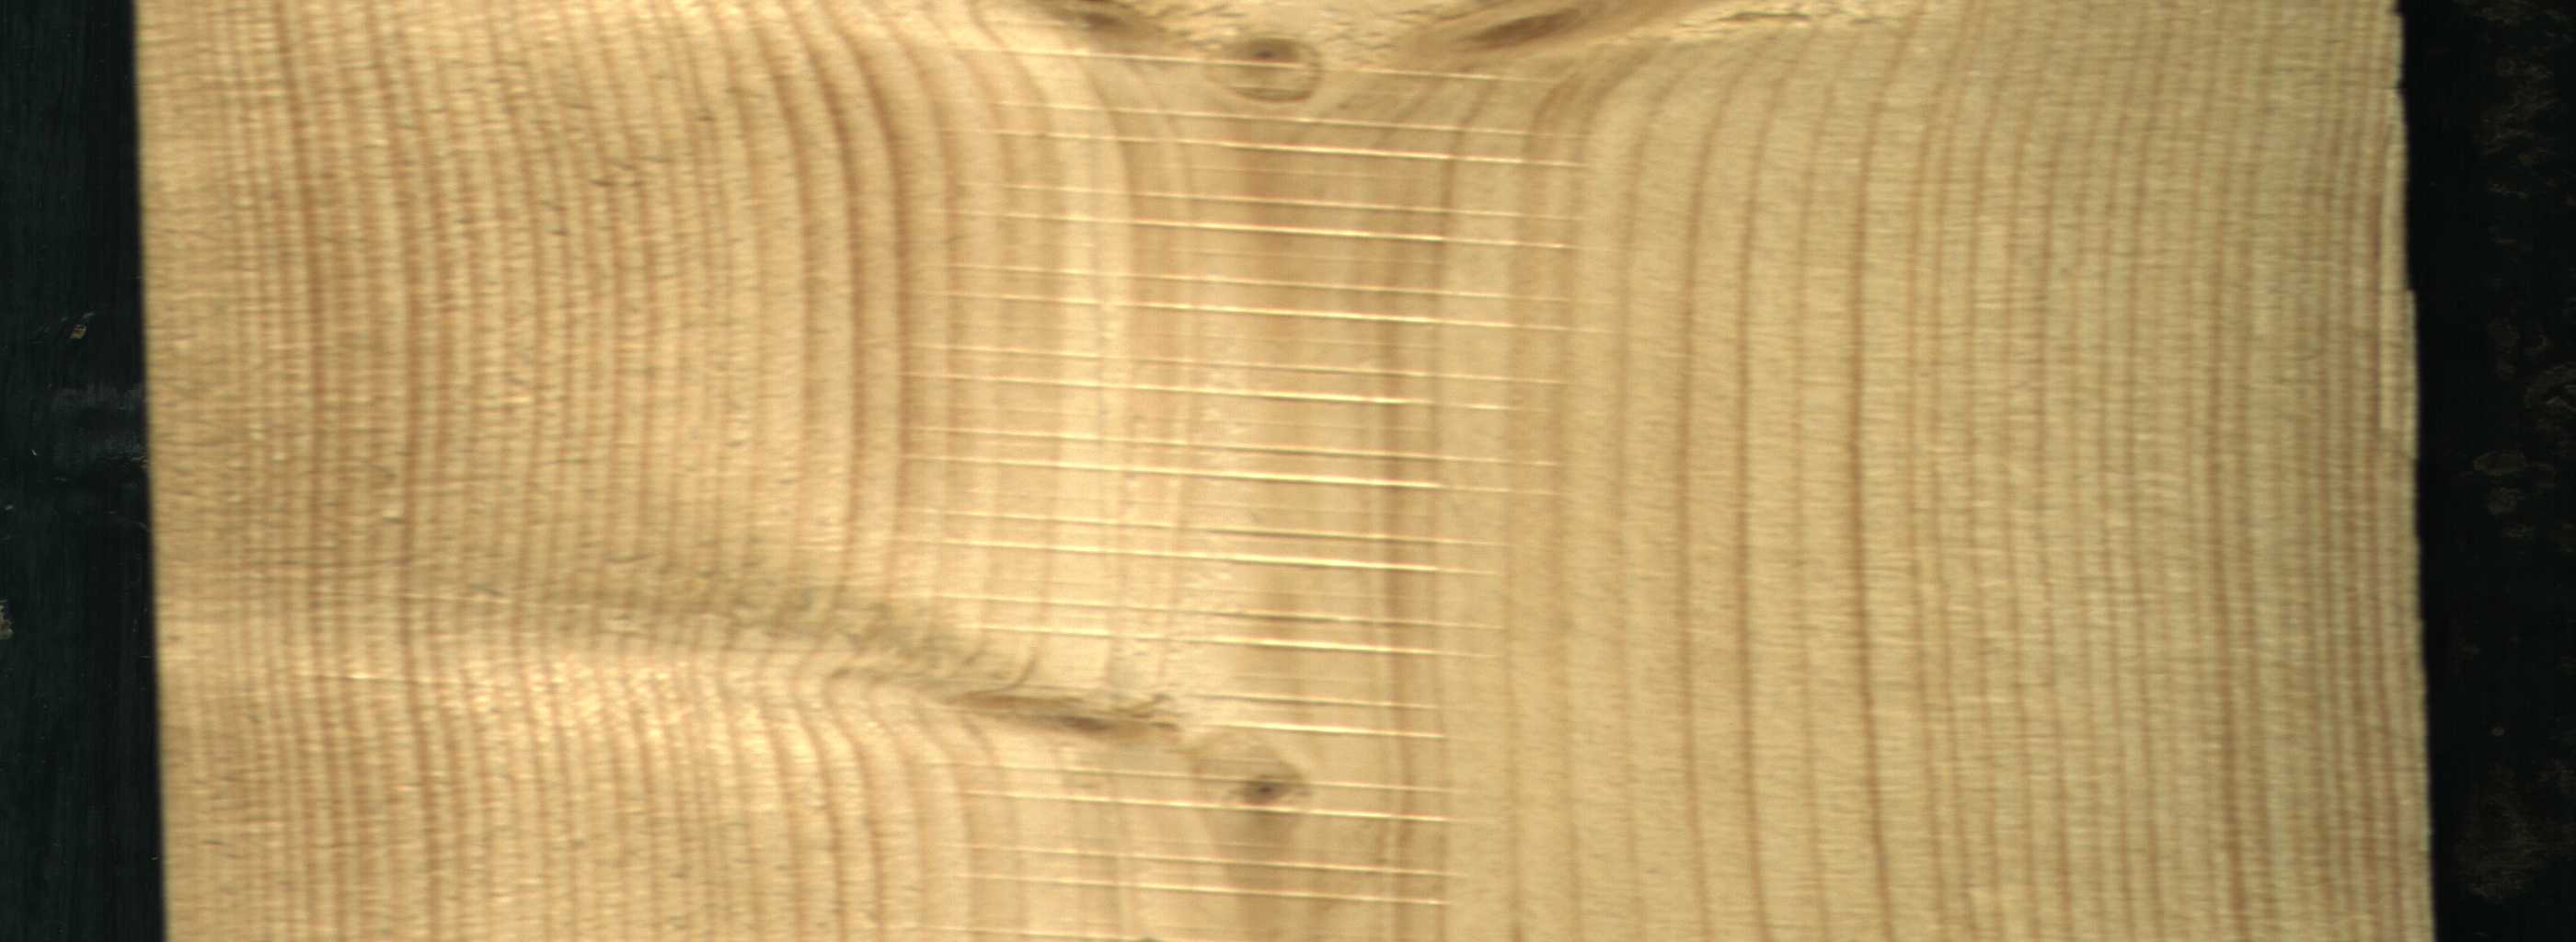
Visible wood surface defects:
Live_Knot
Live_Knot
Live_Knot
Live_Knot
Live_Knot
Live_Knot